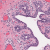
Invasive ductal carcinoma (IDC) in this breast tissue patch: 0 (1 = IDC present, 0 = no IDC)